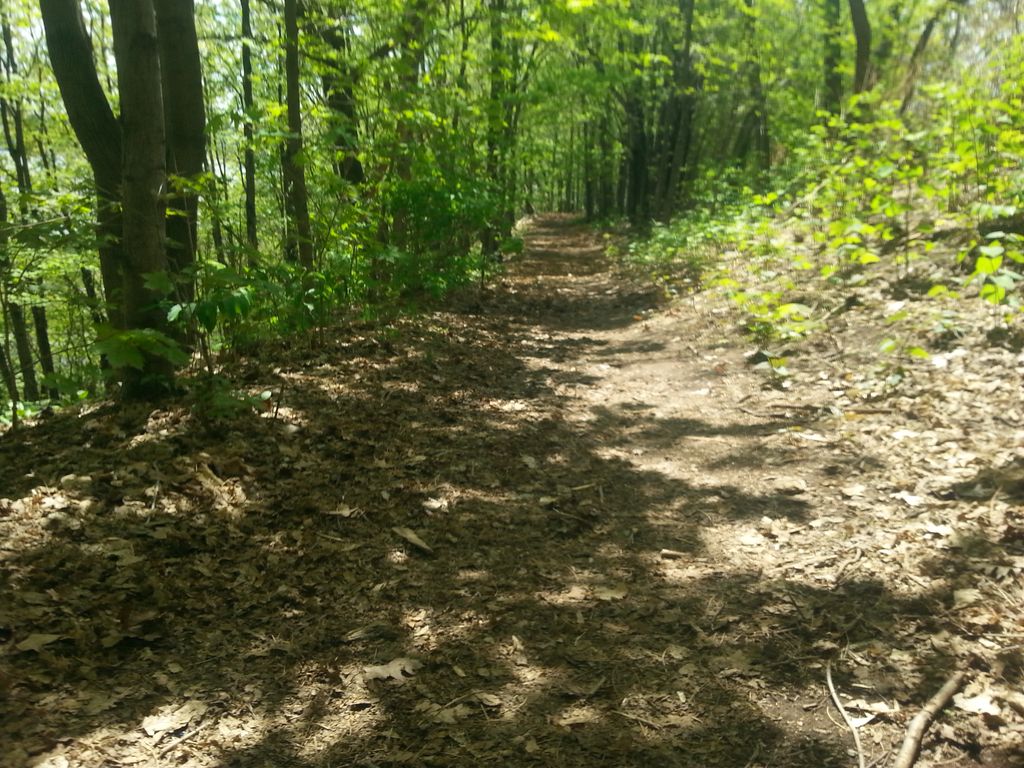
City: quebec_city